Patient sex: F
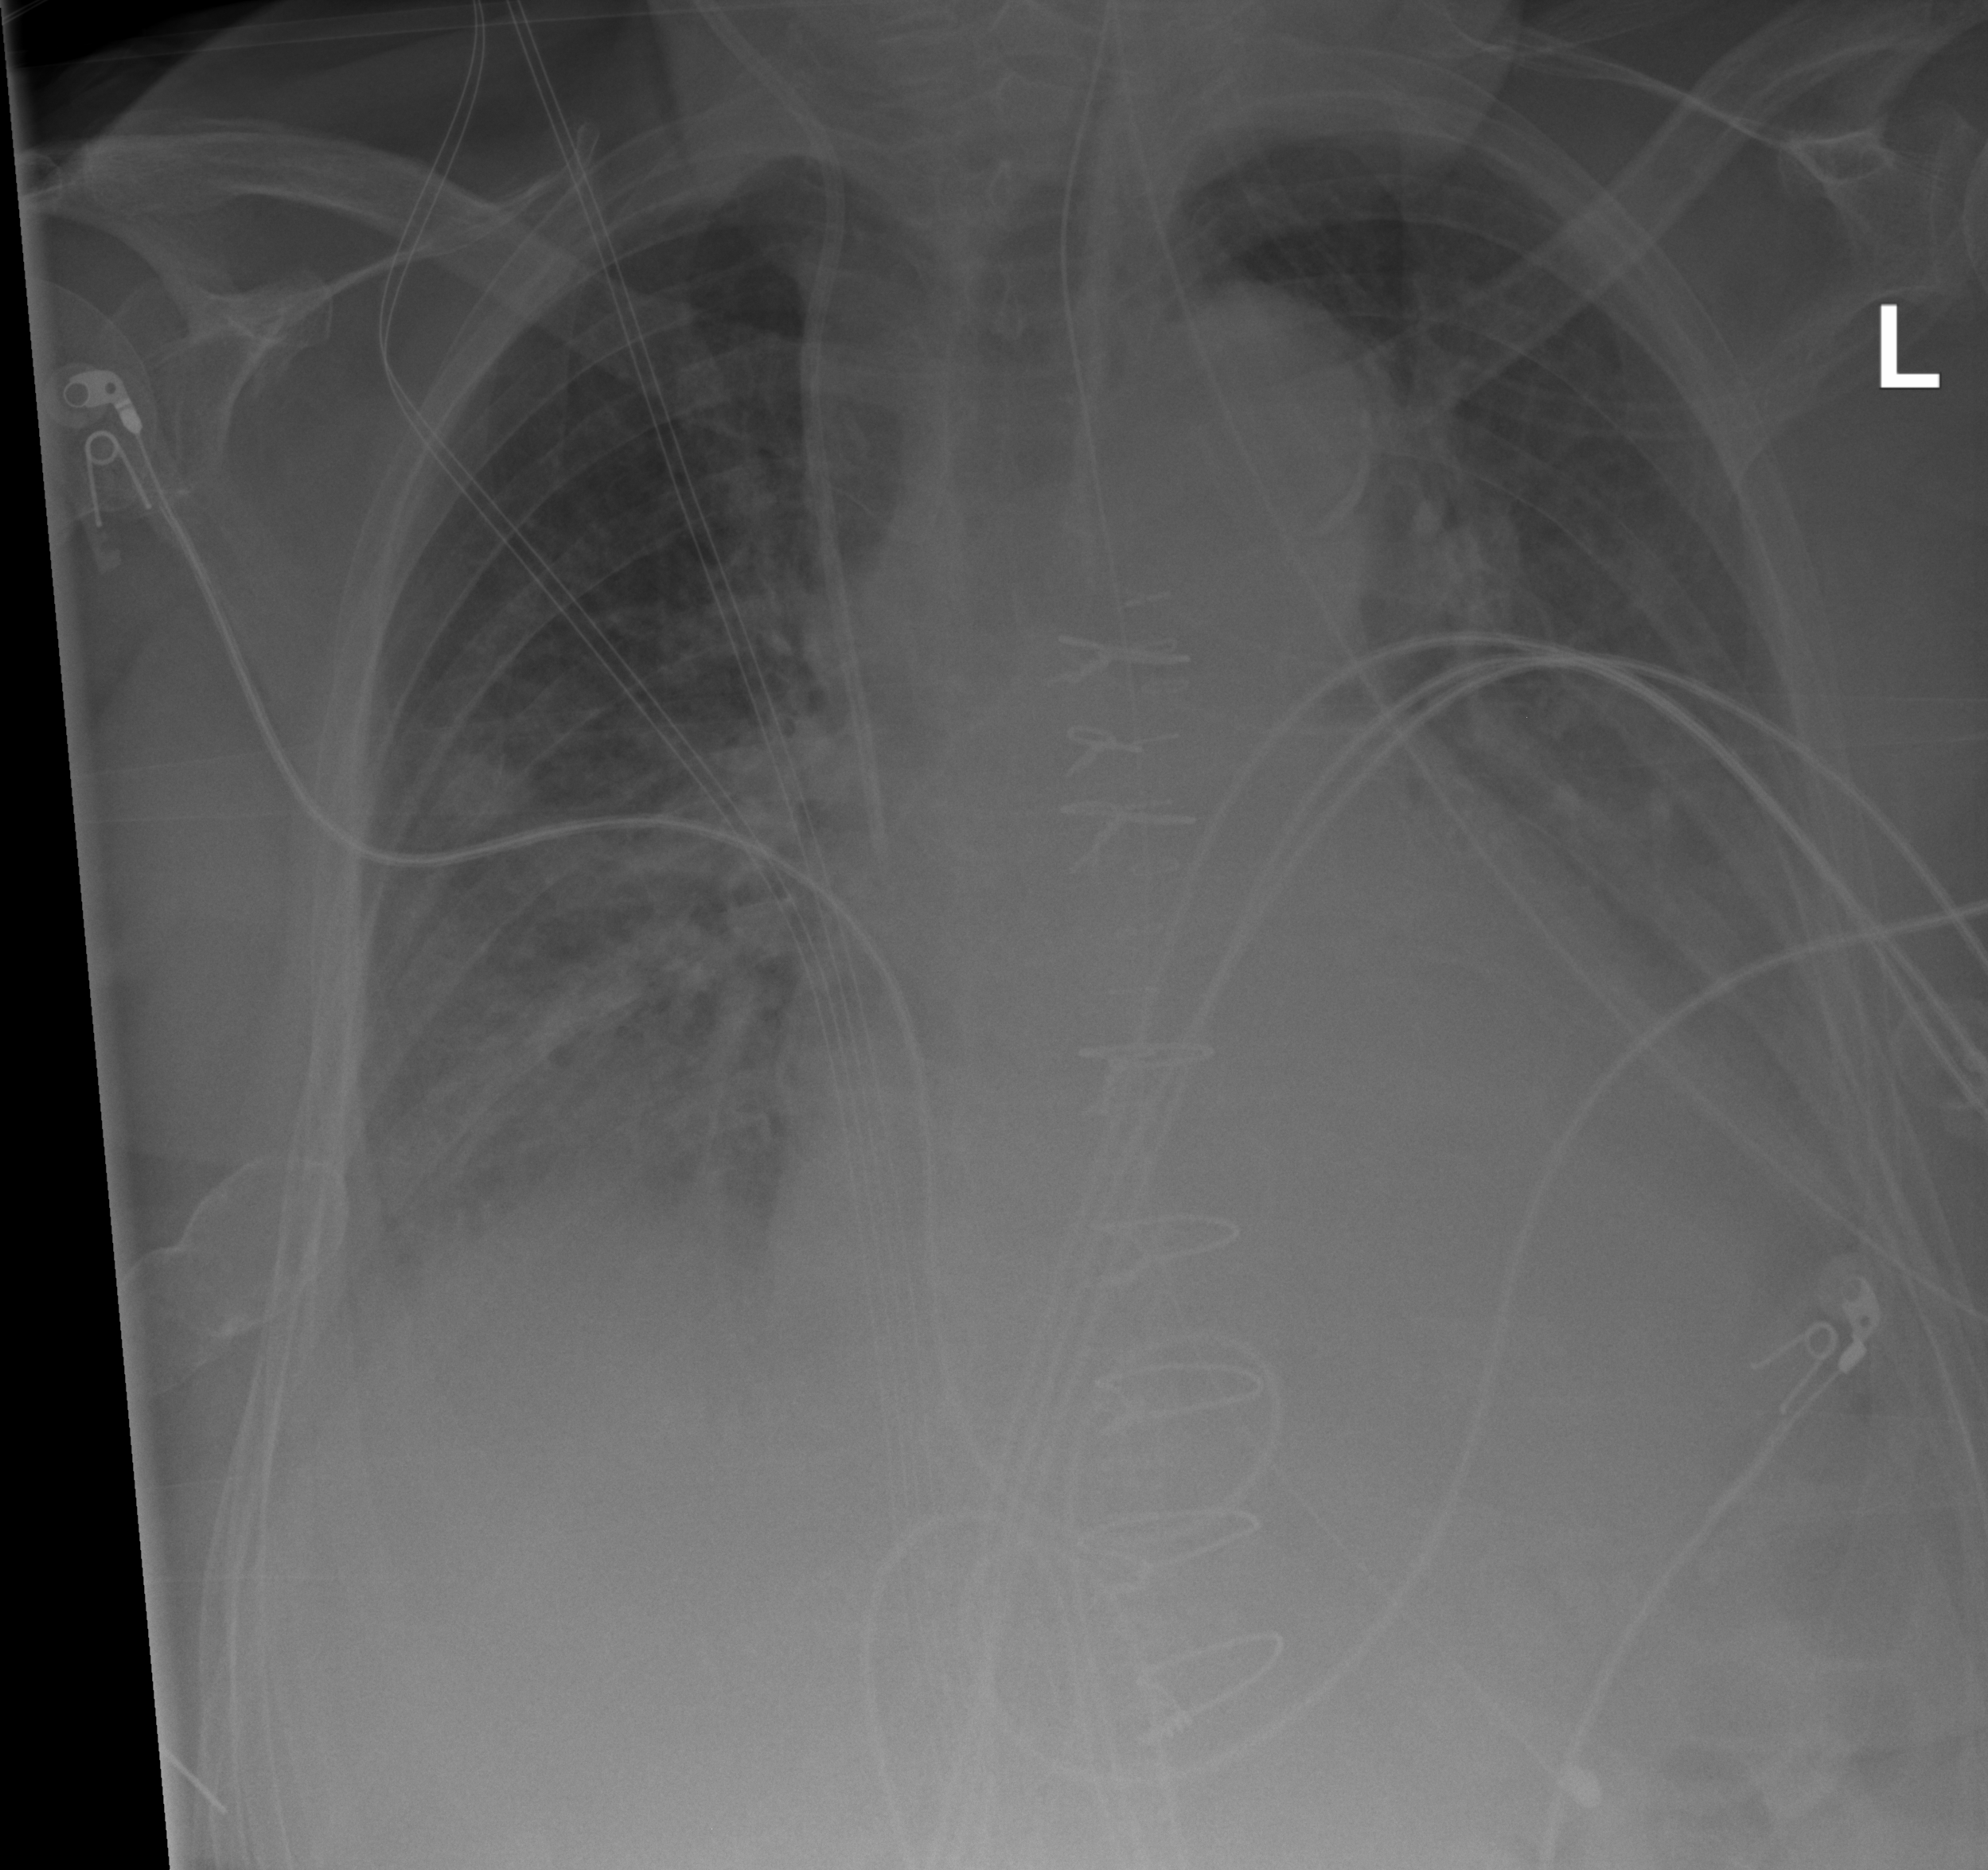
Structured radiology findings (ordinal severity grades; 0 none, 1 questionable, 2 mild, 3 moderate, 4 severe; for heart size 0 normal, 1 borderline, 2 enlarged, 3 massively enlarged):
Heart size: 2
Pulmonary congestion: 3
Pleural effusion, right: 2
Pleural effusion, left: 2
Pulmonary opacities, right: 2
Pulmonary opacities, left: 1
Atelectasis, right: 2
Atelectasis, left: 2